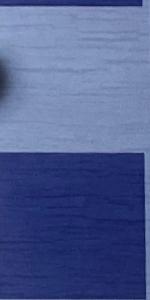
Label: Empty